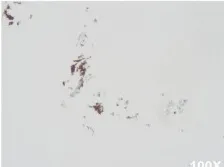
(C) Immunohistochemical detection of ALK protein expression in pretreatment specimens. Tissue paraffin sections were blocked and incubated with primary antibody against ALK (1:50, DAKO North America, United States) overnight at 4 C. PBS was substituted for the antibody as a negative control. Cytoplasmic staining was considered ALK positive.
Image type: pathology (immunostaining)